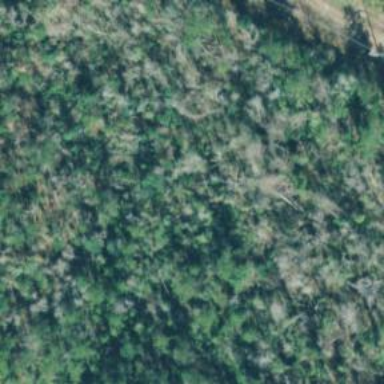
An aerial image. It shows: Mixed leaf woodland.